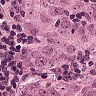
Metastatic tissue present: yes